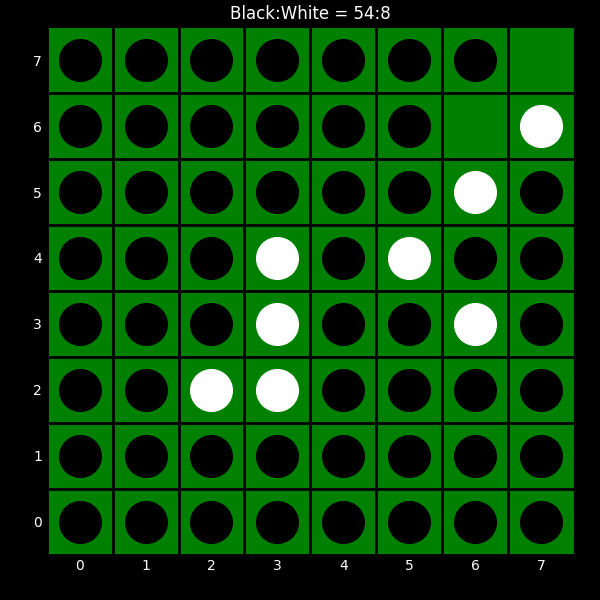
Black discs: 54
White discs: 8